Question:
I need to convert the above from a 1 row table into CSS so it can adjust size without issues if a phone is being used. I tried a number of things with CSS but no luck.
Notice the text is centered vertically and horizontally, there is space all around the text, there is no spacing between the table cells, so no white space in between each cell. Also the entire row should be centered horizontally.
How can I make it look like this on the desktop and also look nice on a mobile phone? Should I still use a table and if so how can I keep it looking good on a mobile phone?
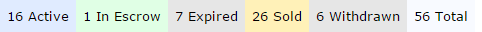
Answer: For vertical aligning, you can use "line-height" value. This also determines approximately how height the box will be.
For horizontal aligning, you can use "text-align: center".
I guess you already know "background-color" to set the colour of background.
Also, you can use "padding-left" and "padding-right" to put some space around.
If you use "div" blocks as "display: inline-block", and then do not put any new line between them, there won't be any space between them. Like below:
'''
<div class="box1">16 Active</div><div class="box2">1 In Escrow"</div>
'''